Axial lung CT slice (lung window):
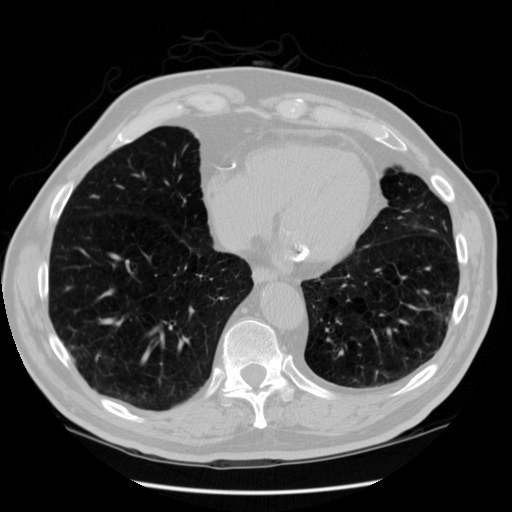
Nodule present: no